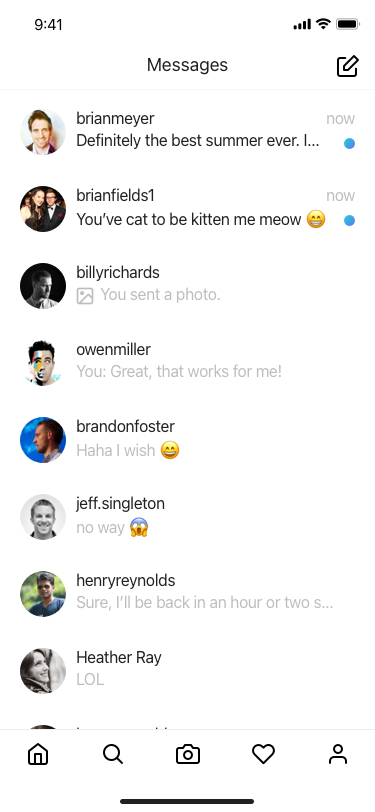
Text in this UI design:
brianmeyer
now
Definitely the best summer ever. I…
brianfields1
now
You’ve cat to be kitten me meow 😁
billyrichards
You sent a photo.
owenmiller
You: Great, that works for me!
brandonfoster
Haha I wish 😄
jeff.singleton
no way 😱
henryreynolds
Sure, I’ll be back in an hour or two s…